Question: I'm writting a game with AGK (App Game Kit) and I wanted to make some shadows with shaders. (AGK only support GLSL 1.20 at the moment)
On my game, I have a plane object, where I have 2 textures. The first texture is the background texture, and the second, is the foreground texture, with a transparent path where we see the background texture (they are like the walls) and I have a pointer light.
Here is an example (left is what I have, right is what I want) :

And here is the code :
'''
attribute vec3 position;
attribute vec3 normal;
attribute vec2 uv;
varying vec2 uvVarying;
varying vec3 normalVarying;
varying vec3 posVarying;
uniform vec4 uvBounds0;
uniform mat4 agk_World;
uniform mat4 agk_ViewProj;
uniform mat3 agk_WorldNormal;
void main()
{
vec4 pos = agk_World * vec4(position,1);
gl_Position = agk_ViewProj * pos;
vec3 norm = agk_WorldNormal * normal;
posVarying = pos.xyz;
normalVarying = norm;
uvVarying = uv * uvBounds0.xy + uvBounds0.zw;
}
'''
And :
'''
uniform sampler2D texture0;
uniform sampler2D texture1;
varying vec2 uvVarying;
varying vec3 normalVarying;
varying vec3 posVarying;
uniform vec2 playerPos;
uniform vec2 agk_resolution;
uniform vec4 agk_PLightPos;
uniform vec4 agk_PLightColor;
uniform vec4 agk_ObjColor;
void main (void)
{
vec4 lightPos = agk_PLightPos;
lightPos.x = playerPos.x;
lightPos.y = playerPos.y;
vec3 dir = vec3(lightPos.x - posVarying.x, lightPos.y + posVarying.y, lightPos.z - posVarying.z);
vec3 norm = normalize(normalVarying);
float atten = dot(dir,dir);
atten = clamp(lightPos.w/atten,0.0,1.0);
float intensity = dot(normalize(dir),norm);
intensity = clamp(intensity,0.0,1.0);
vec3 color = agk_PLightColor.rgb * intensity * atten;
if (texture2D(texture0, uvVarying).a == 0) {
gl_FragColor = texture2D(texture1, uvVarying) * vec4(color,1) * agk_ObjColor;
}
else {
gl_FragColor = texture2D(texture0, uvVarying) * agk_ObjColor;
}
}
'''
So, i put the first texture, calculate the light, then I check the secondtexture, if the fragment is transparent, I put the background texture and the light, if it's not transparent, i just put the second texture.
So, the code does the left example of the image, and I wanted to know, if it's possible to calculate the light so it stop if it goes through a non-transparent fragment of the second texture ? So it does like the right example of the image.
I searched a lot and I only found examples of shadows with shaders with 3D objects, how to create a shadow map etc... but can you calculate this between 2 textures on the same object ?
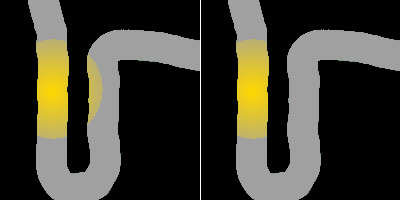
Answer: I would go for the following idea: for each pixel in the range of your light yo will want to do a trace to the light origin and test if there is no black pixel on the path. It will look more or less like that:
'''
bool inTheShadow = false;
//Check if you're in the light range
if (intensity>0){
vec2 delta = dir.xy / numSamples; //You can either use constant number of samples, or base it on the distance to the light source
vec2 currentPointer = vec2(posVarying.x,posVarying.y);
for (int i=0; i<numSamples ; i++){
xxx //Calculate uv for currentPointer
if(texture2D(texture0, YOUR_NEW_UV).a > 0){
inTheShadow = true;
break;
}
currentPointer += delta;
}
}
'''
It should do the trick. You only need to calculate YOUR_NEW_UV in the line marked with "xxx". I hope that you understand this idea. You basically need to test visible UVs between the current pixel and the light origin and check if the wall texture is enpty along the whole way.